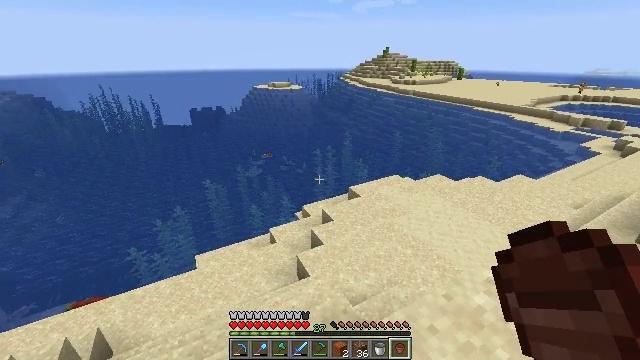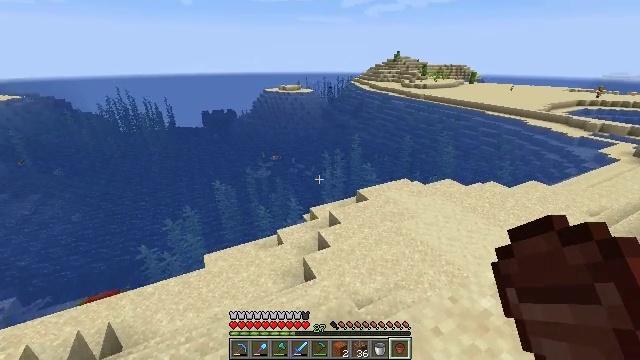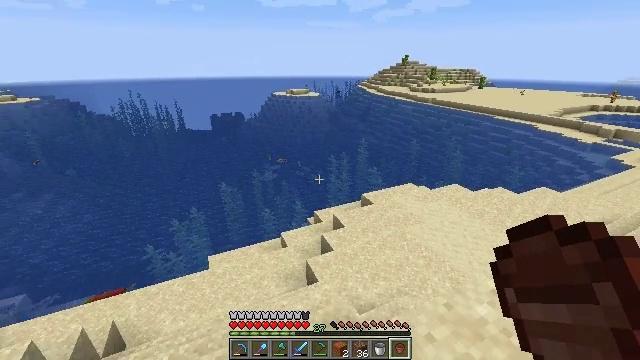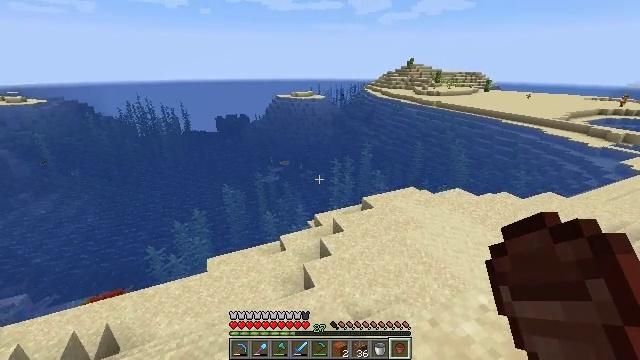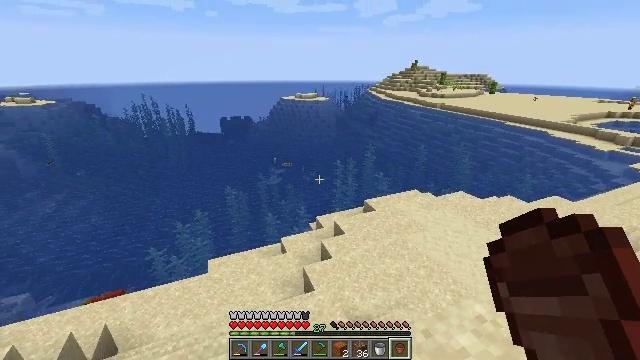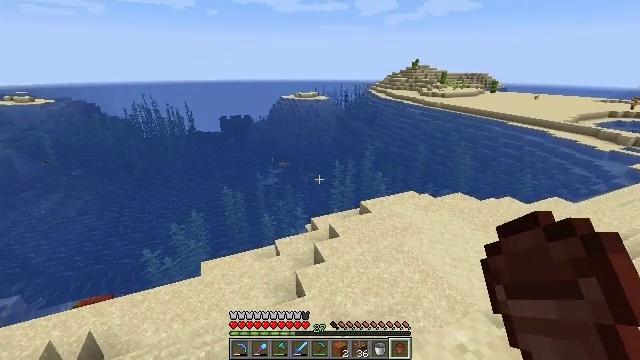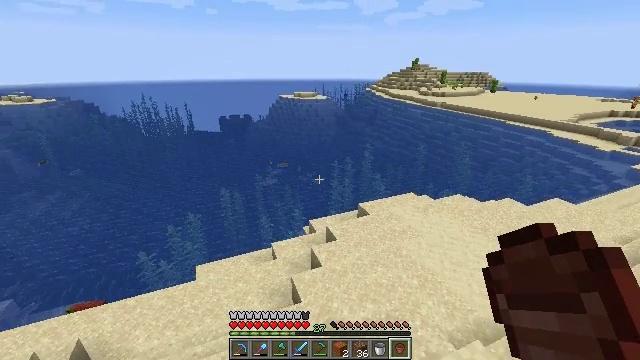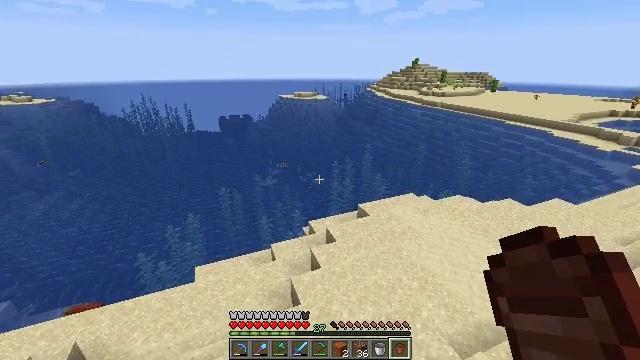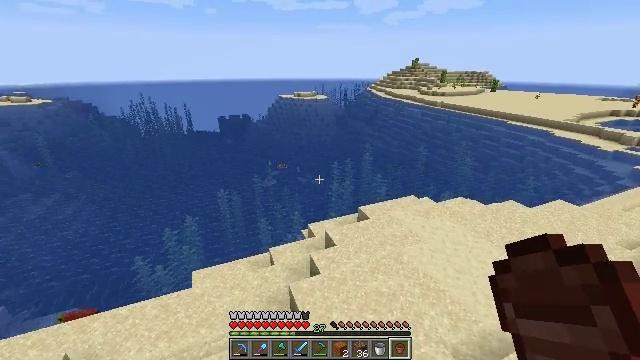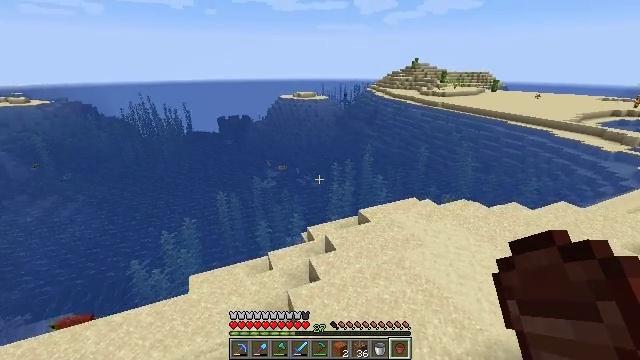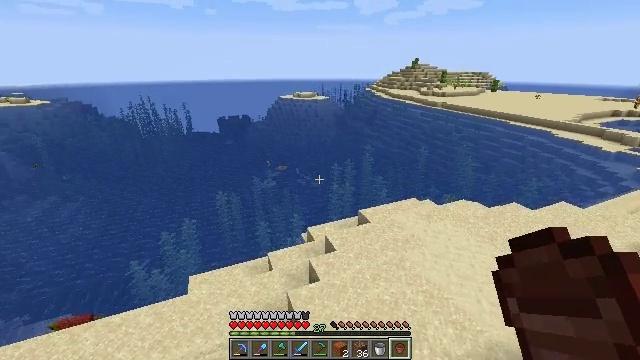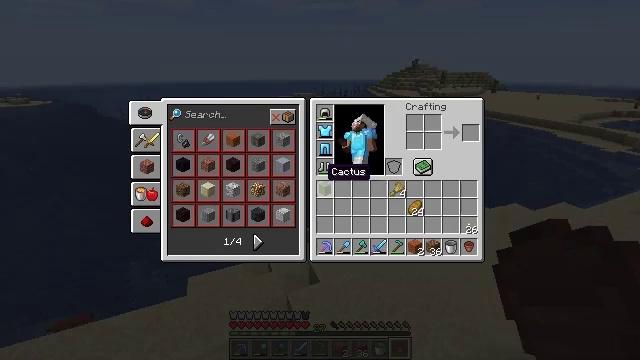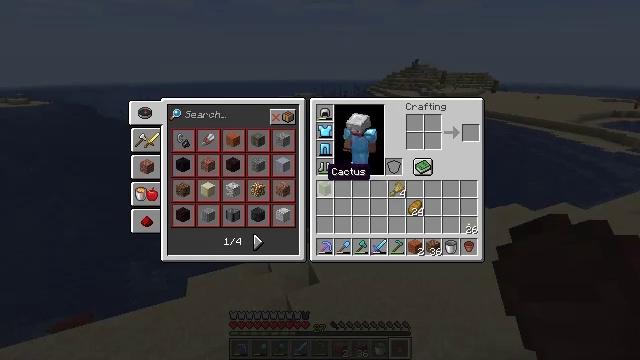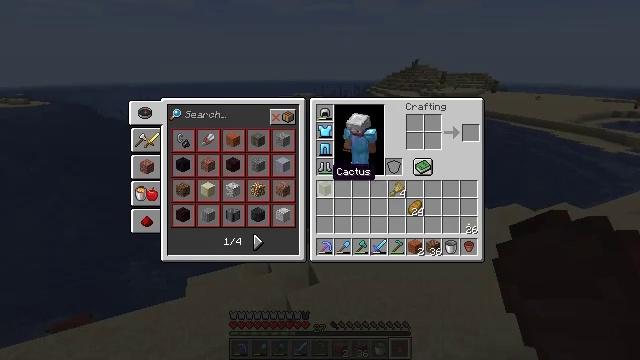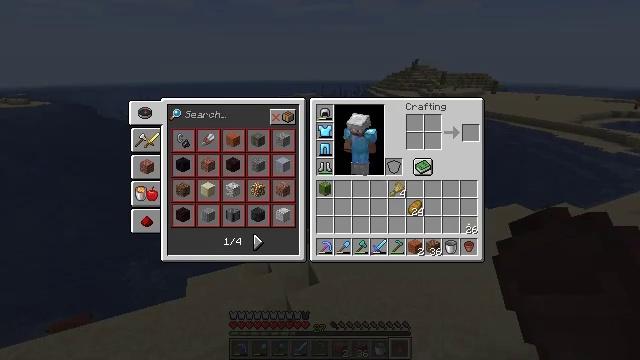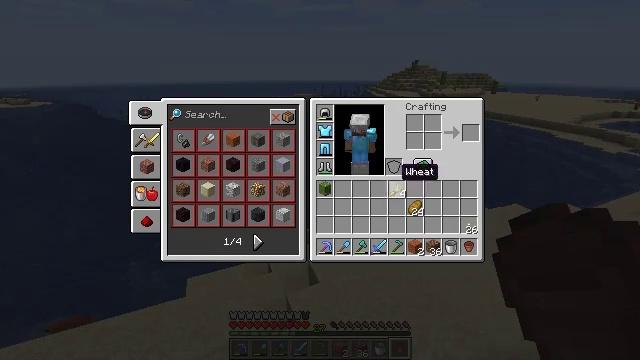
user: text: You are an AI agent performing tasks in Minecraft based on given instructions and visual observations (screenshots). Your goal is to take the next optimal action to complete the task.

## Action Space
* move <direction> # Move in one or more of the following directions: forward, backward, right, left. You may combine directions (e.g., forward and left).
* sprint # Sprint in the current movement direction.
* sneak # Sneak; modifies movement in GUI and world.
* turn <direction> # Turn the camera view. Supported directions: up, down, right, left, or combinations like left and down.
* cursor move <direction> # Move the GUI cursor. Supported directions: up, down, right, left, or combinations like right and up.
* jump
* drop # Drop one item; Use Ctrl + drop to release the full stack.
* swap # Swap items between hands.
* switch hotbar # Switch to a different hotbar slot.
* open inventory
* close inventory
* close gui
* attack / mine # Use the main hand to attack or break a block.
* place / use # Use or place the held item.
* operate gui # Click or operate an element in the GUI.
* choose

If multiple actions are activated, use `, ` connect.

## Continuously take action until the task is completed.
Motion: motion action
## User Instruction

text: Remove a cactus from the inventory.
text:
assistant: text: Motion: move right, turn left
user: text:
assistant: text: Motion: move forward and move right, turn left
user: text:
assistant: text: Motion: move forward and move right, turn left
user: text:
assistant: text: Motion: move forward and move right
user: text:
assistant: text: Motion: move forward and move right
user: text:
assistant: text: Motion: move forward
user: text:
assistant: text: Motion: move forward
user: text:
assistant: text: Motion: move forward
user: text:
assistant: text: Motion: no_op
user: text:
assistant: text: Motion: no_op
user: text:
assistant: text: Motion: close inventory
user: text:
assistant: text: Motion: close inventory
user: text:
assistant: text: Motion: close inventory
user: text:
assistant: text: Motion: cursor move right, open gui
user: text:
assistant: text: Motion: cursor move right
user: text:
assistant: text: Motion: cursor move right
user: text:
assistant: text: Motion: no_op
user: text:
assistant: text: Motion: no_op
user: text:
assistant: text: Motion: no_op
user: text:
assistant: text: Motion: cursor move right
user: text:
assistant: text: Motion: cursor move right
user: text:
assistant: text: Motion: no_op
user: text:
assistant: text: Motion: cursor move left
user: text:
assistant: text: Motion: cursor move left
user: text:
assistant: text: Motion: cursor move left
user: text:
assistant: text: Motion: cursor move left
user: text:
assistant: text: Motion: no_op
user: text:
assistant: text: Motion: no_op
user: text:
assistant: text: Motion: no_op
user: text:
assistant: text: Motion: no_op